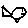
Label: fish